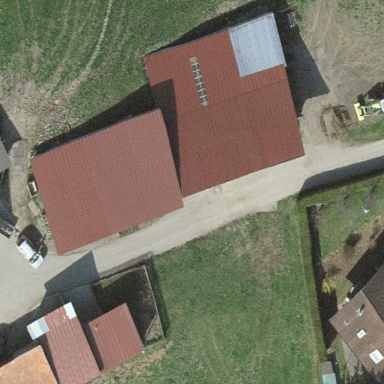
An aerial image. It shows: Shed.